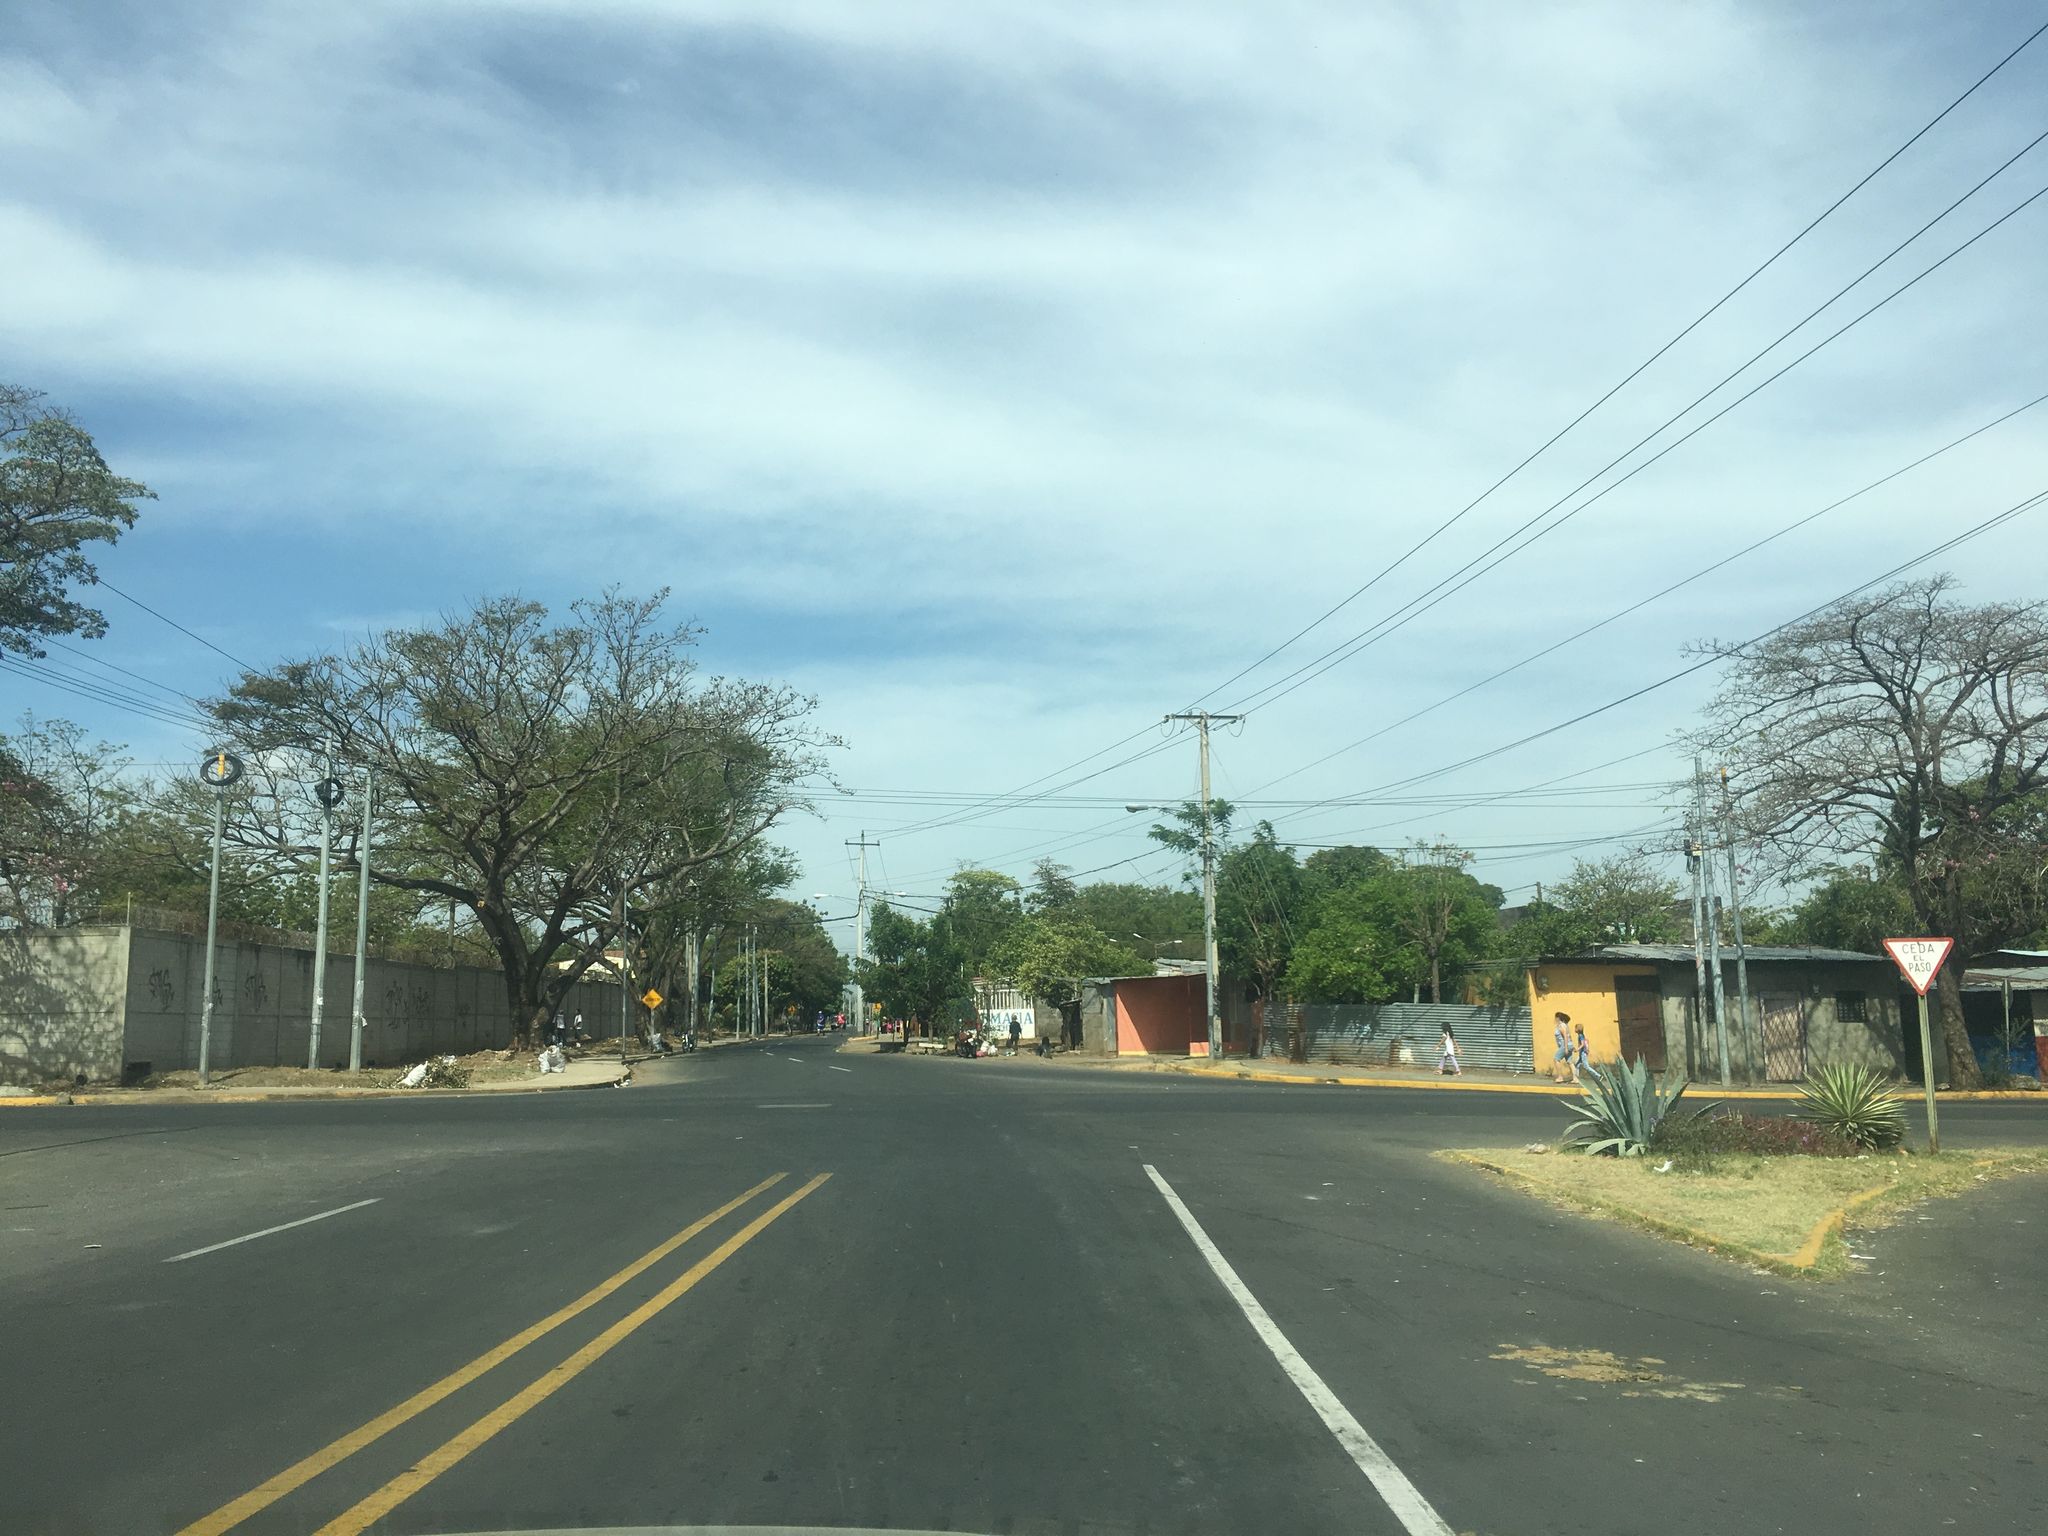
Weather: cloudy
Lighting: day
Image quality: good
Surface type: driving surface
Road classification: tertiary_link
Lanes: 4
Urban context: urban centre
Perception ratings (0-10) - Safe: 1.16, Lively: 4.81, Beautiful: 1.84, Boring: 5.32, Depressing: 8.78, Wealthy: 0.82